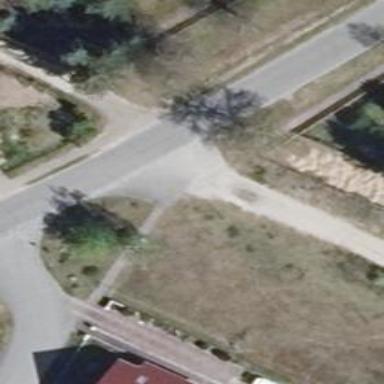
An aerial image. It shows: Residential road with asphalt surface.